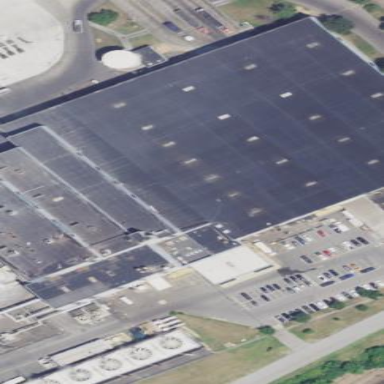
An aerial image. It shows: Industrial building that serves as waste transfer station.